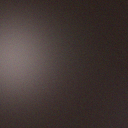
Screen state: off